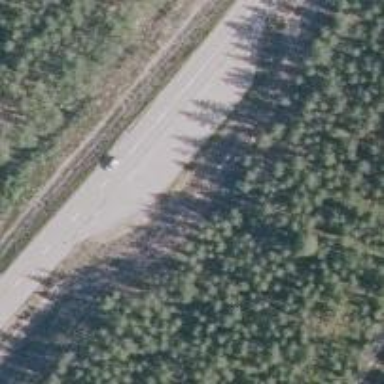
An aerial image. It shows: Rest area on the road.